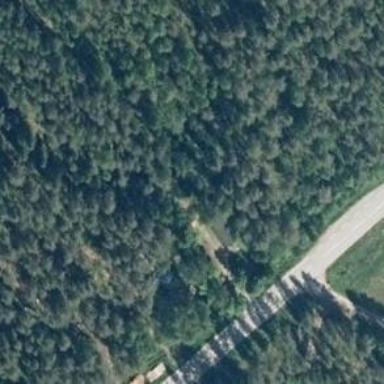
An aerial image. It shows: Simple road.